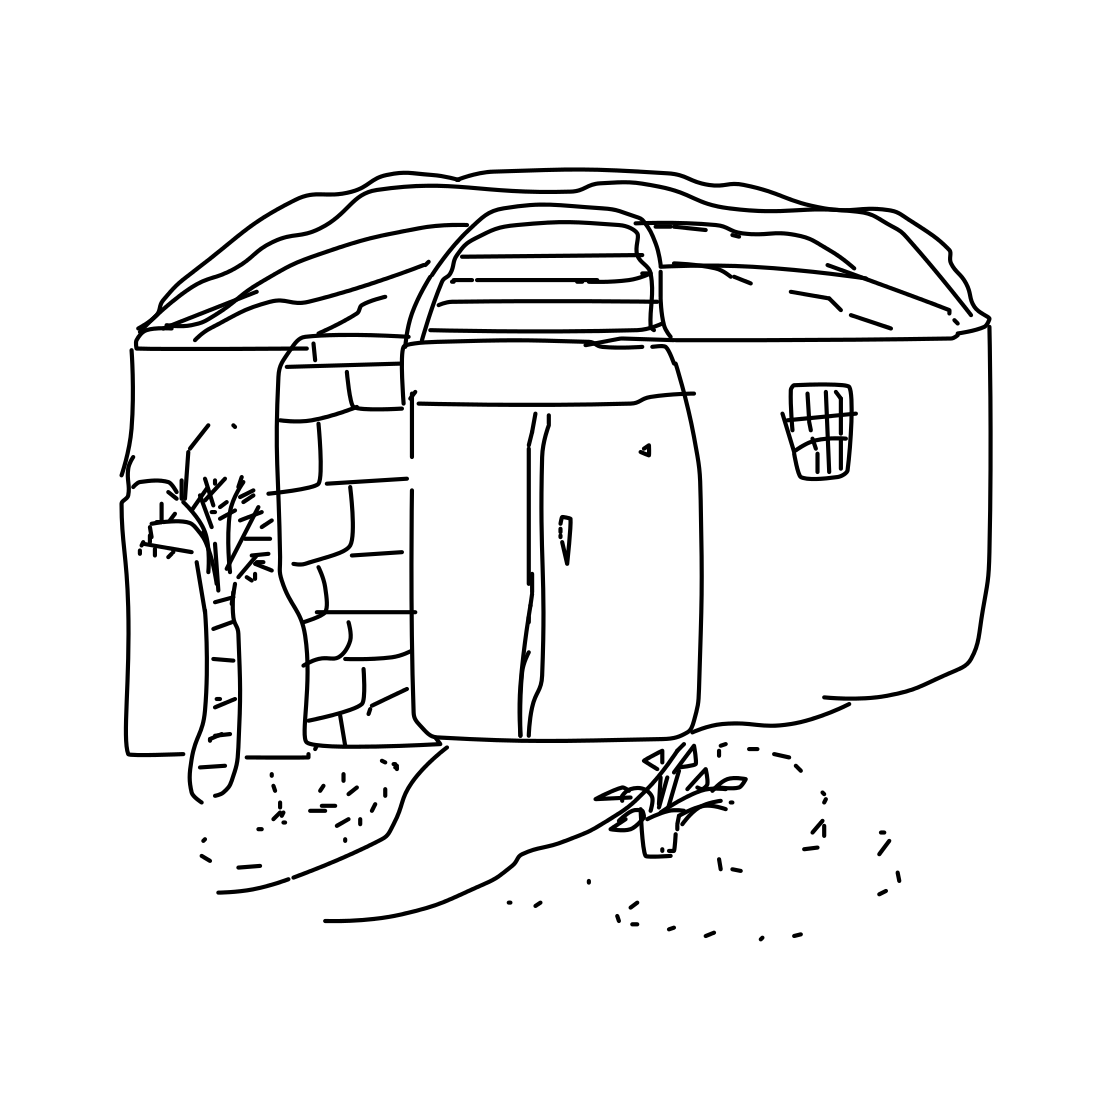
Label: house